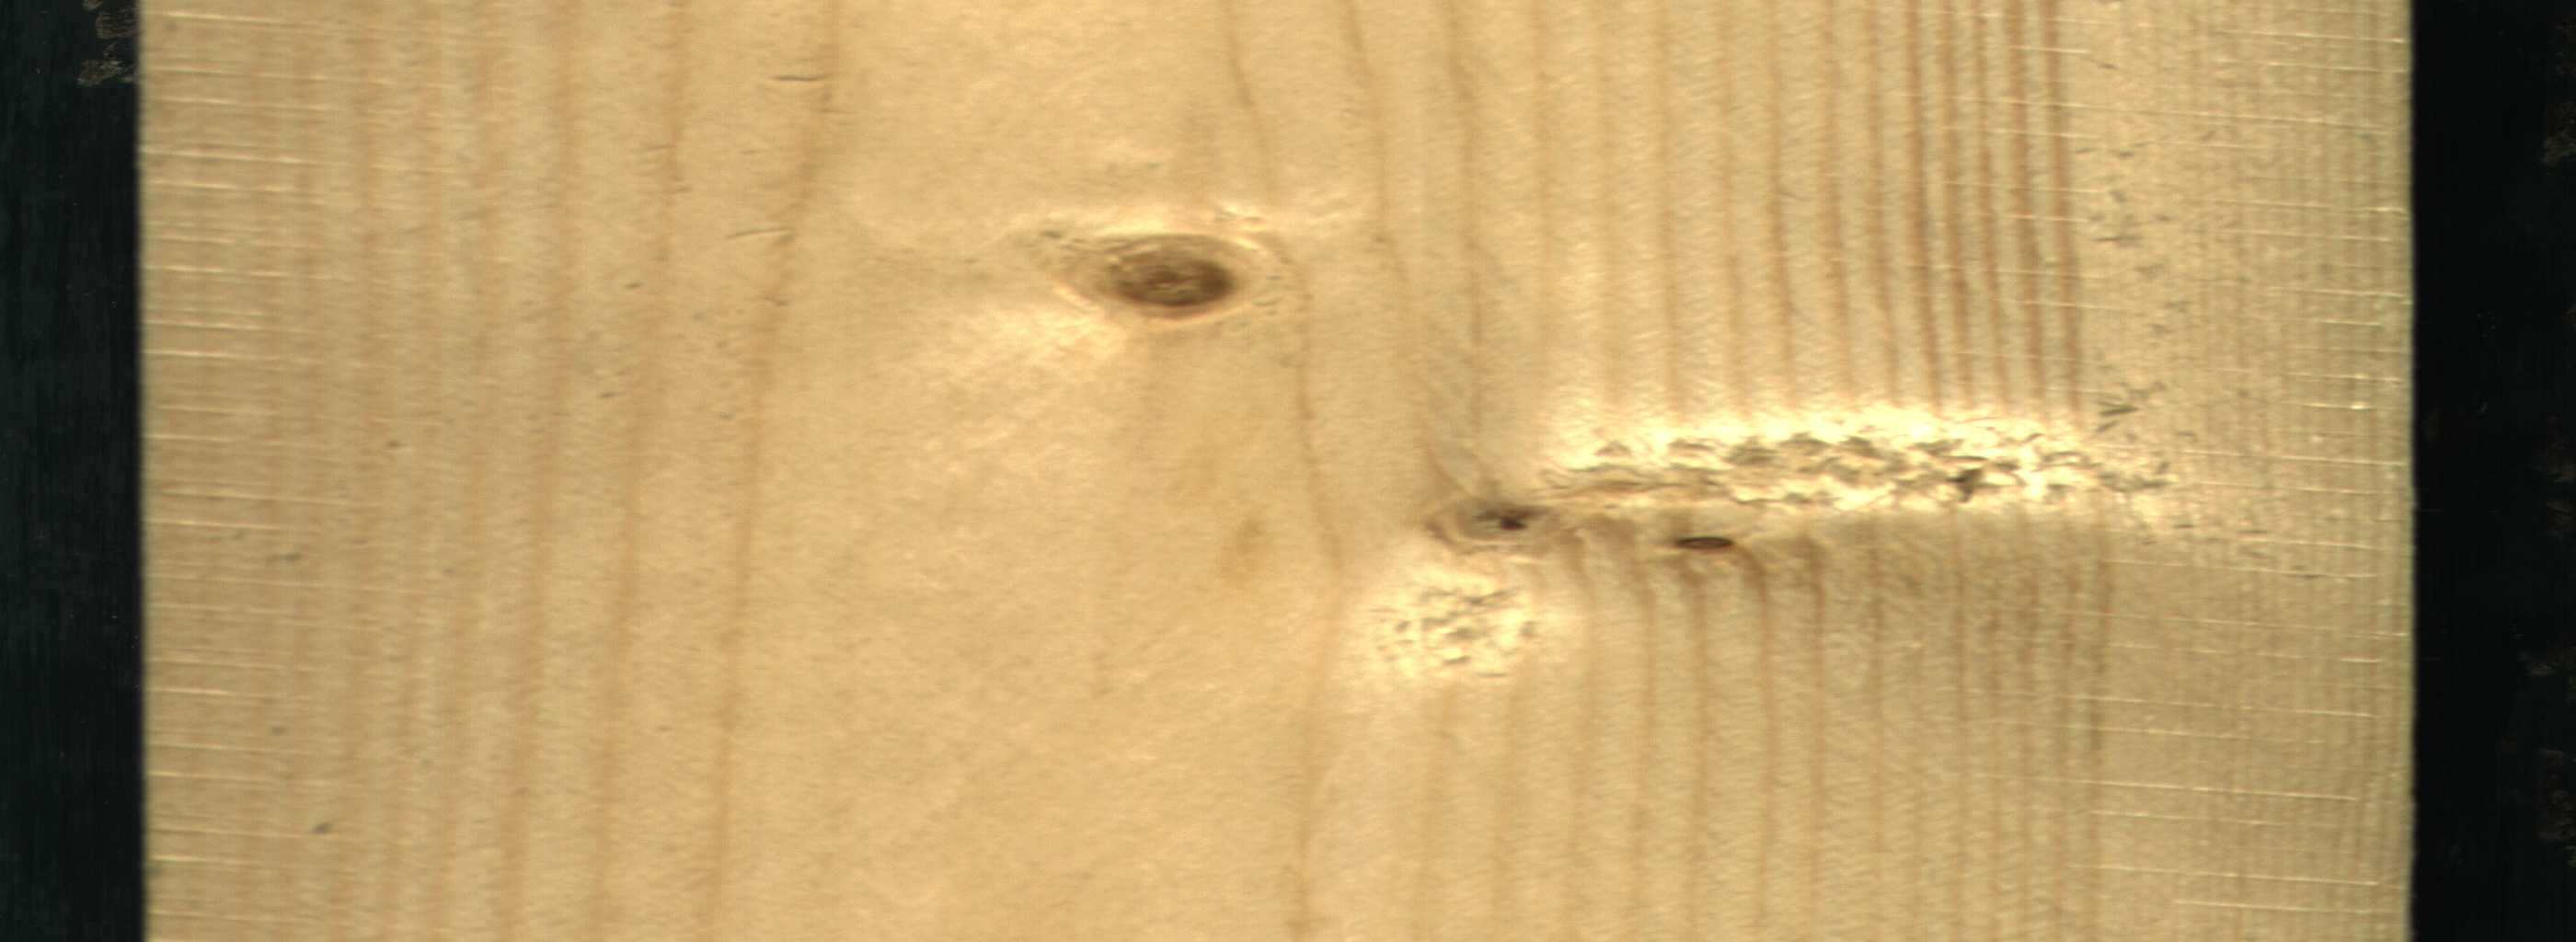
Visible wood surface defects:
Live_Knot
Live_Knot
Live_Knot